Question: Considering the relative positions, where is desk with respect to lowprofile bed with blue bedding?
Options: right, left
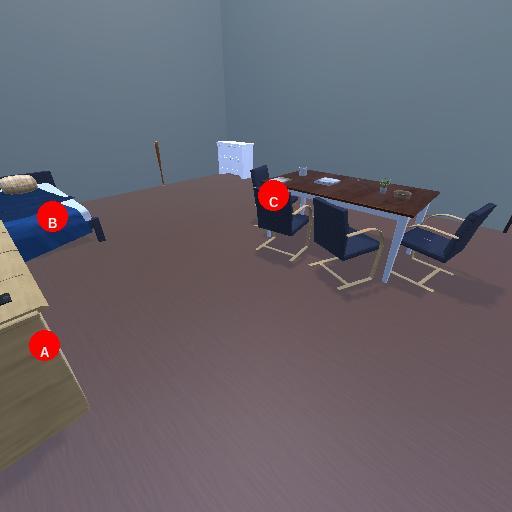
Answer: right